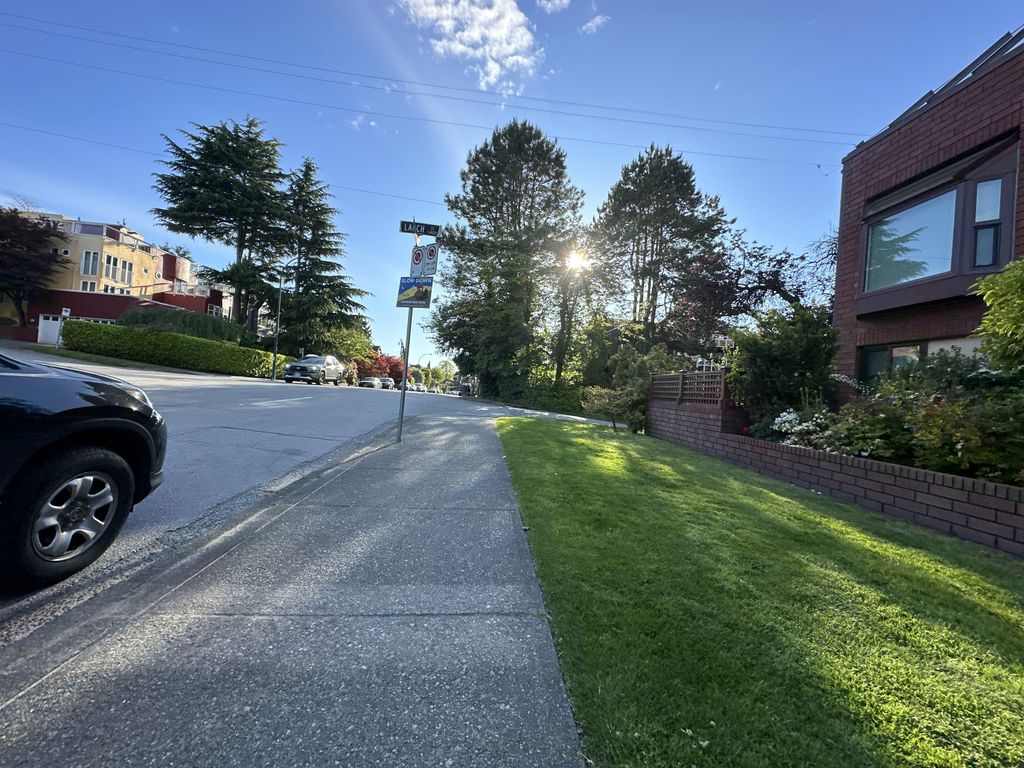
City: vancouver